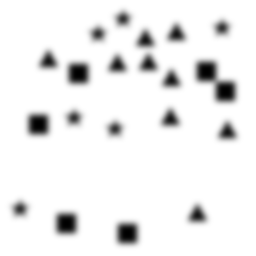
Squares: 6
Triangles: 9
Stars: 6
Total shapes: 21